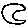
Label: moon